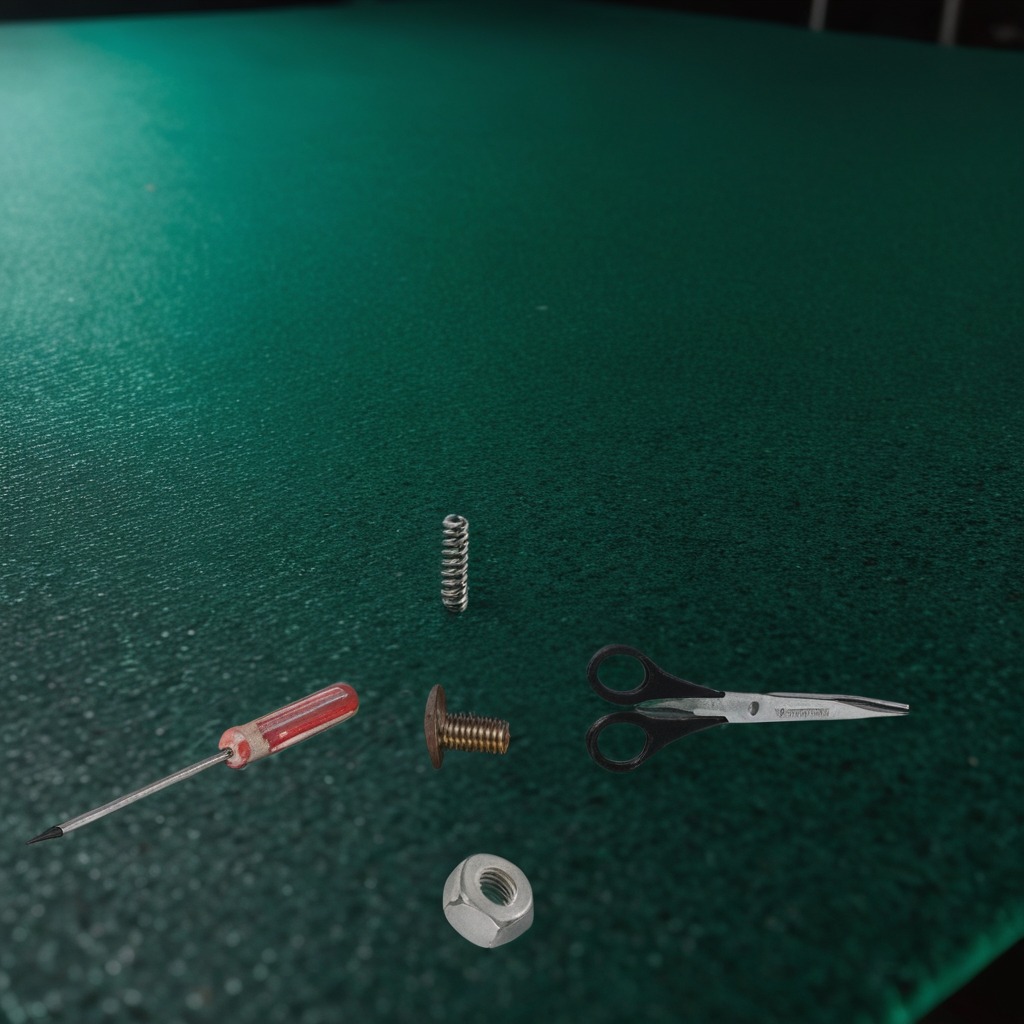
A metal machine screw, a coiled metal spring, a screwdriver, a metal nut, and a pair of scissors are lying on the green rubber mat.